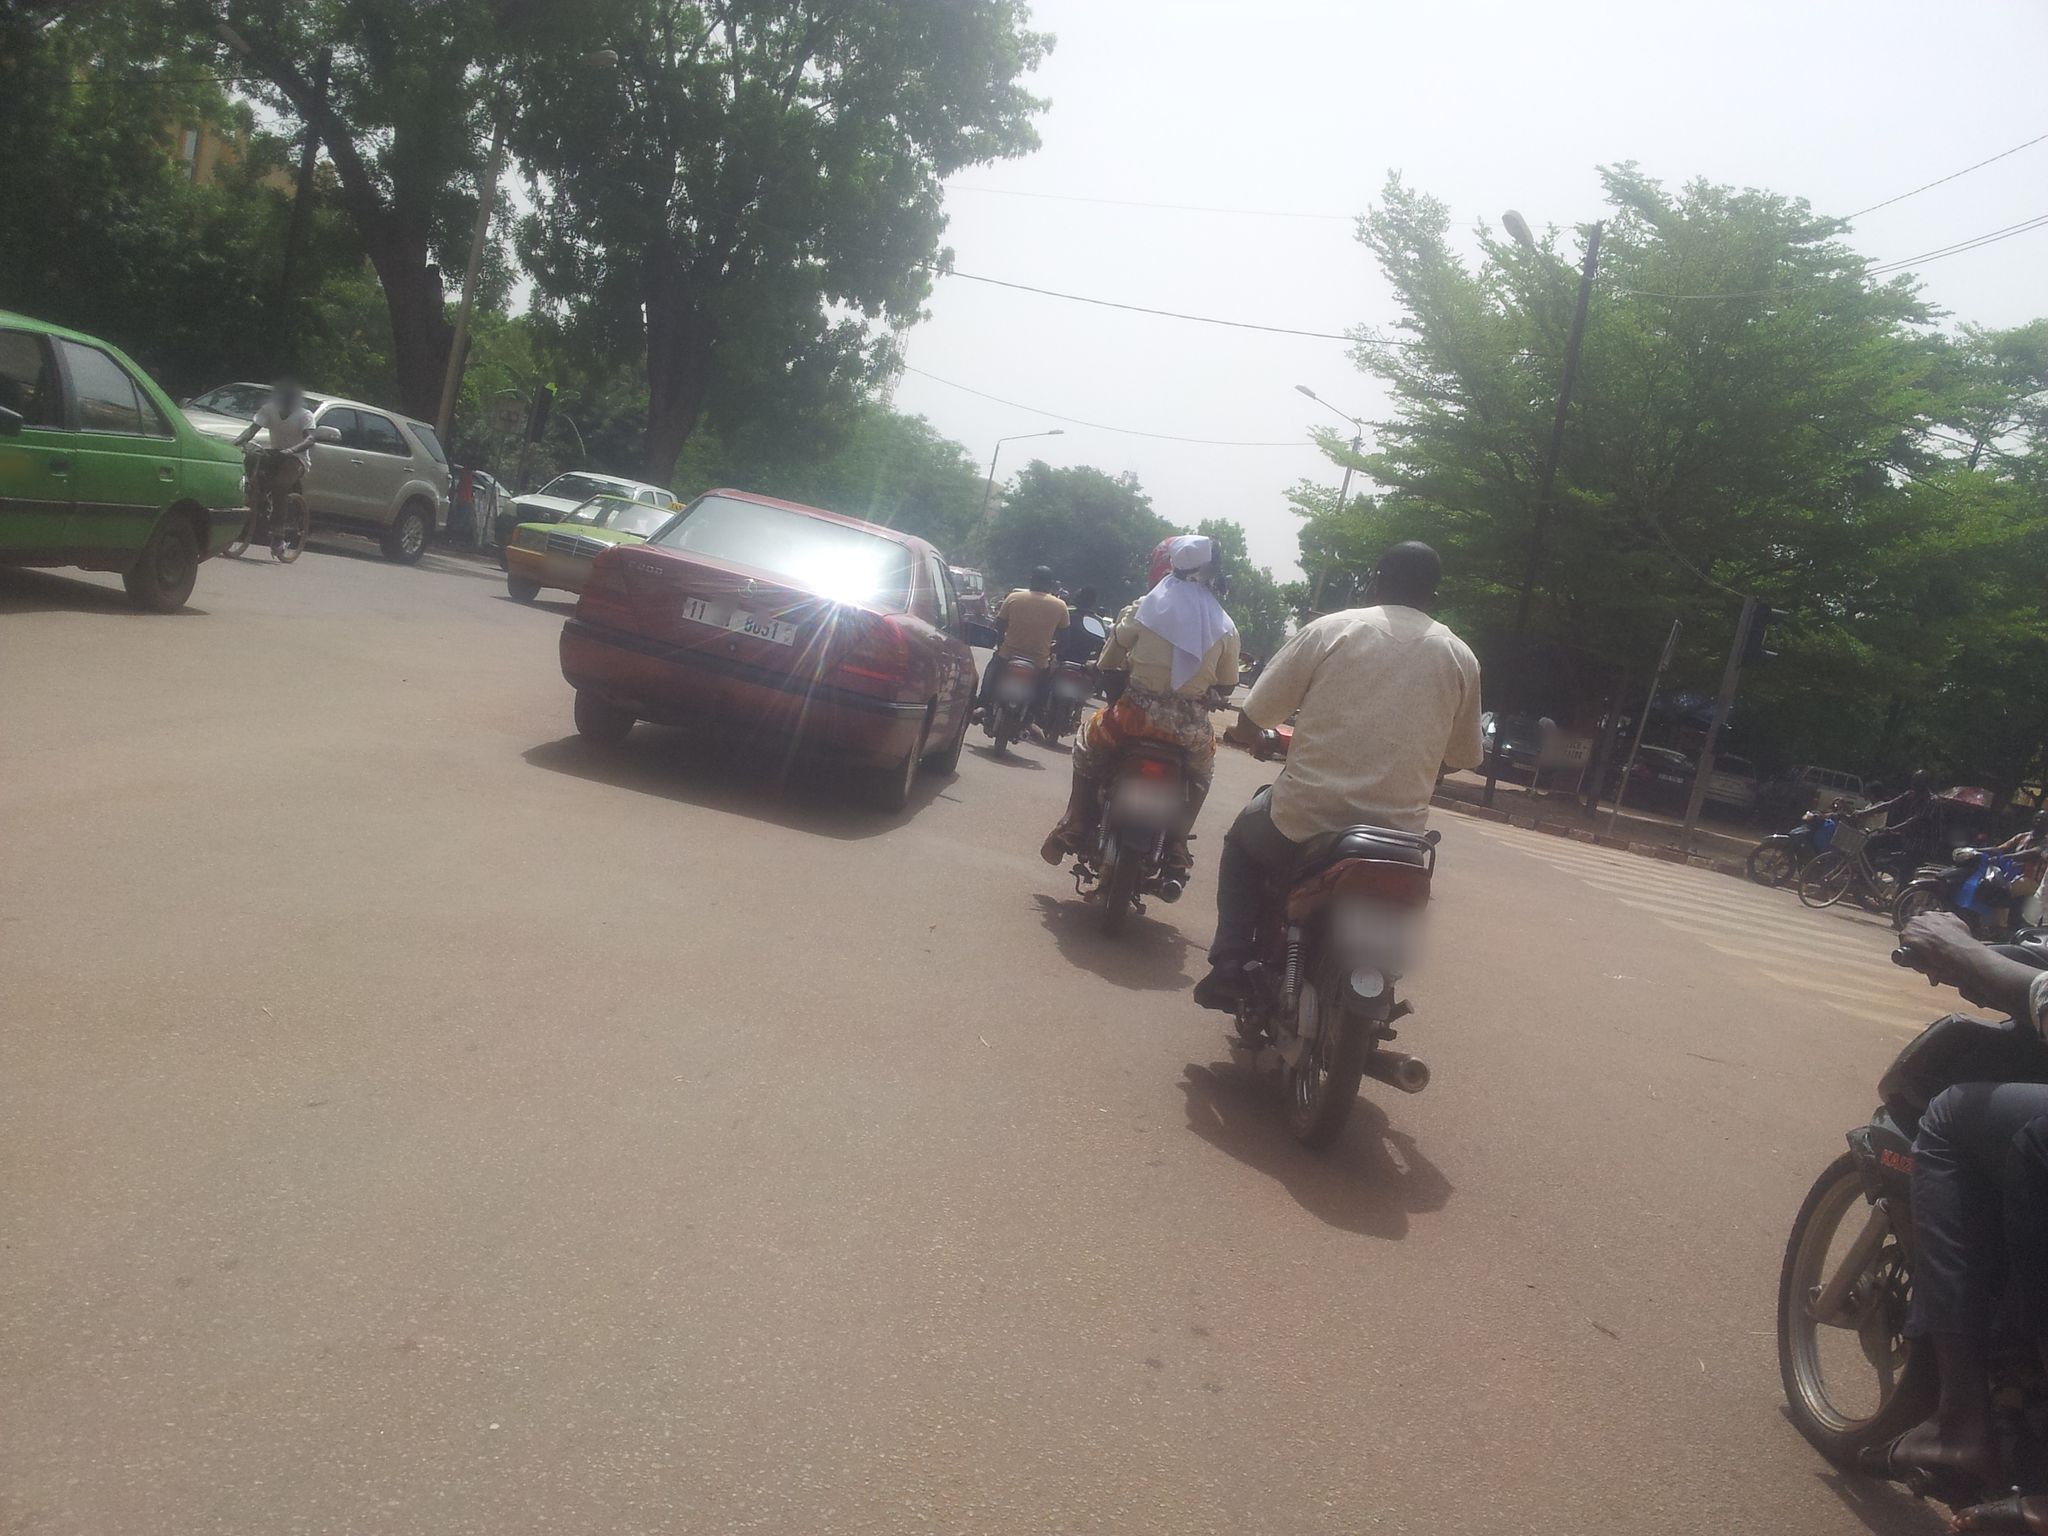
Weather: clear
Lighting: day
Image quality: good
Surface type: driving surface
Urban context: urban centre
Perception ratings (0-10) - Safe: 4, Lively: 4.55, Beautiful: 3.11, Boring: 6.74, Depressing: 1.14, Wealthy: 5.77